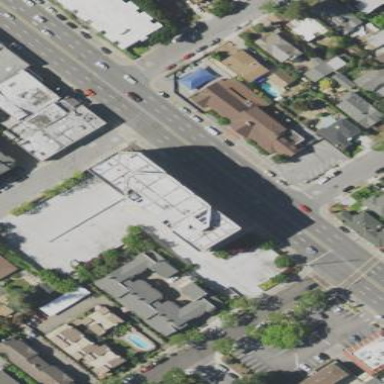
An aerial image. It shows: Building.